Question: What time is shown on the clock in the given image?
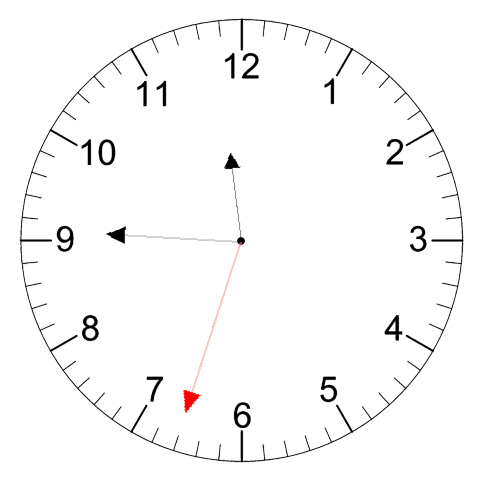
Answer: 11:45:33